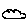
Label: cloud